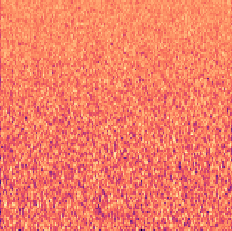
Sound class: Sea waves